Field crop: maize
Growth stage: 1
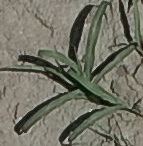
Species: sorghum